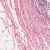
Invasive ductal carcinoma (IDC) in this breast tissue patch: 0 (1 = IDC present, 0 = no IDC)